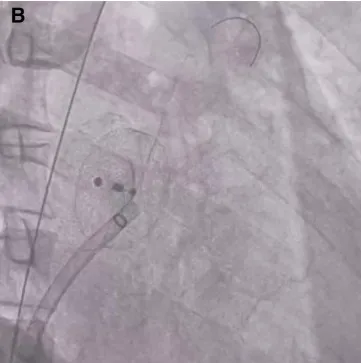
(B) A fluoroscopic image shows a guidewire (Runthrough NS) passing through the LACbes device mesh into the left upper pulmonary vein.
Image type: radiology (x_ray)